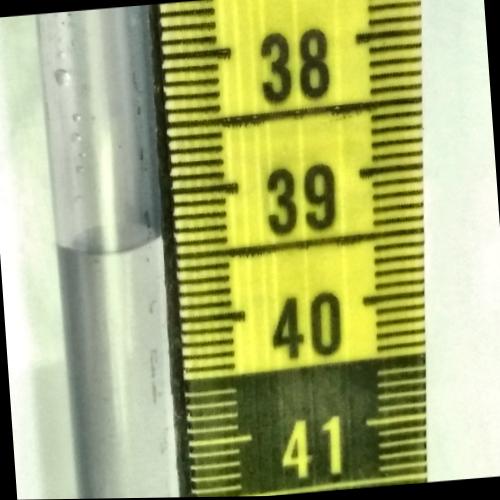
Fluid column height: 39.4 cm